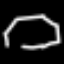
Label: octagon